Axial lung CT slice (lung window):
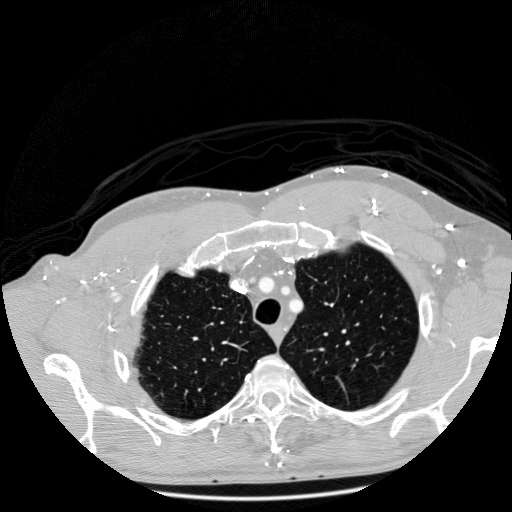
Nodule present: no